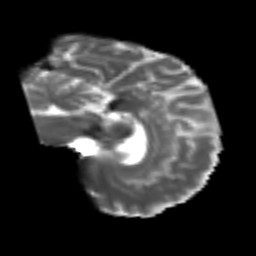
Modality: T2w
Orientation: sagittal
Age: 53
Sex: male
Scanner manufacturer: siemens
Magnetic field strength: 3 T
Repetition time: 4.999 s
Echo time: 0.07946 s